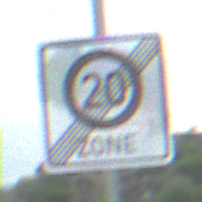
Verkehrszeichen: EndeZone20
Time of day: MorningAfternoon
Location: Outdoor (Nature)
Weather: PartlyCloudy
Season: NotSpecified
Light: Natural